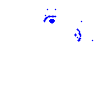
Particle: electron